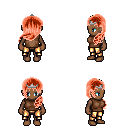
a pixel art fantasy rpg character, female body template, human, dark skin, brown sleeveless shirt, gold greaves, red left-swept hairstyle, silver tiara, four views (front, back, left, right), 2x2 character sprite sheet, small pixel art, hard edges, no anti-aliasing